Field crop: tomato
Growth stage: 1
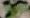
Species: solanum